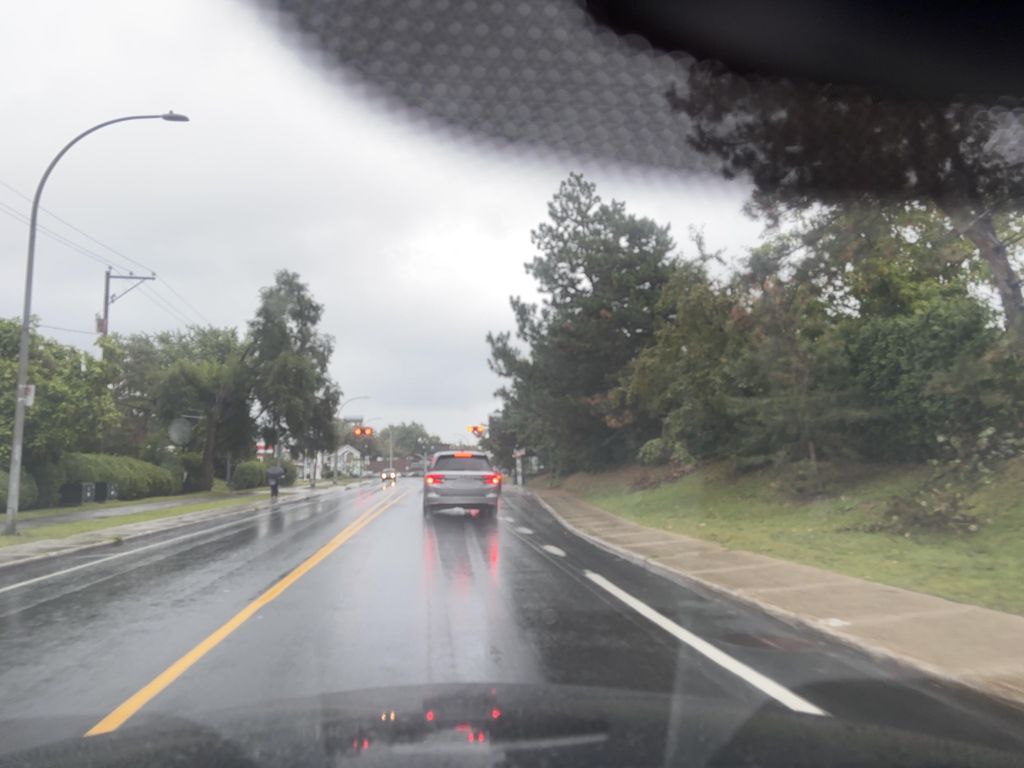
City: montreal